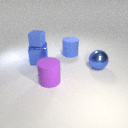
large blue rubber cylinder behind large purple rubber cylinder